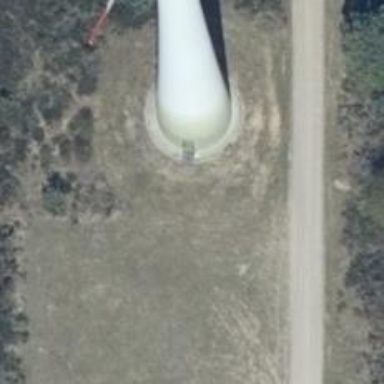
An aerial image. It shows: Wind power generator.